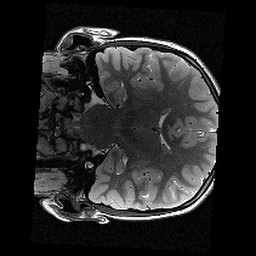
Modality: T2w
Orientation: coronal
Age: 12
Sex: female
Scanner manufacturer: siemens
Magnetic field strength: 3 T
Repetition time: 9.23 s
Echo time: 0.067 s